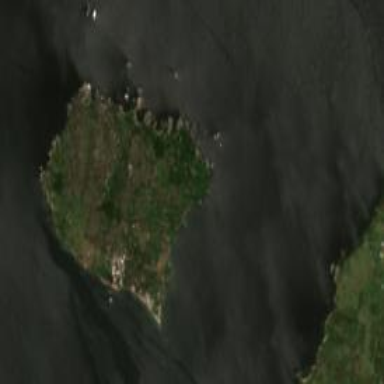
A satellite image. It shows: Image showing island.